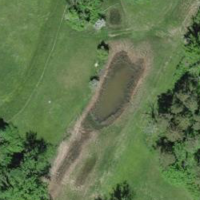
EUNIS habitat code: 24
Species observed at this site:
Grus grus